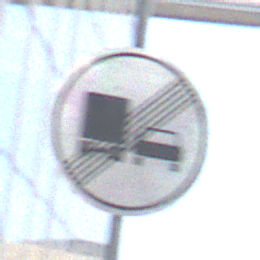
Verkehrszeichen: EndeUeberholverbotKraftfahrzeuge
Umgebung: Outdoor, Urban
Tageszeit: MorningAfternoon
Wetter: PartlyCloudy
Licht: Natural
Jahreszeit: NotSpecified
Kontrast: HighContrast